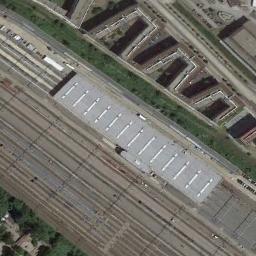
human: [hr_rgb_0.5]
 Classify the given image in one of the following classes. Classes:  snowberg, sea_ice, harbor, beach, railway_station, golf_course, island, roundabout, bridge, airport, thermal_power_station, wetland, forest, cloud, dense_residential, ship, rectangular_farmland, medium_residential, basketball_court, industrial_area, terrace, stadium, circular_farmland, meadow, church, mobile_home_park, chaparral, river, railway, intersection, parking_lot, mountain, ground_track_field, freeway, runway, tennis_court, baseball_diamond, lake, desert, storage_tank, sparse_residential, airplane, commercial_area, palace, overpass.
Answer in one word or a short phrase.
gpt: railway_station